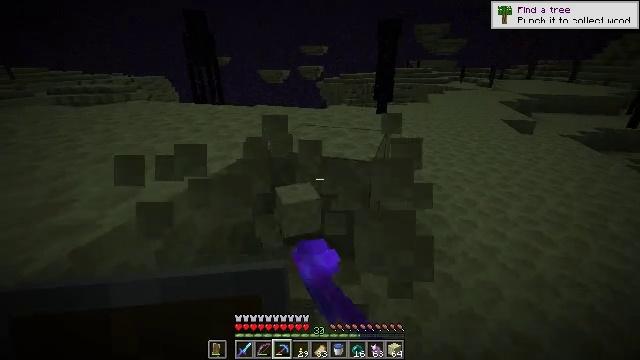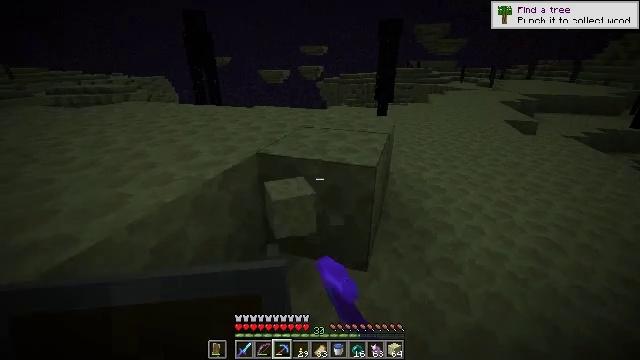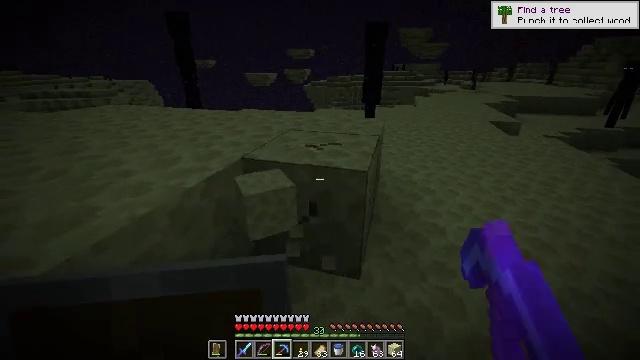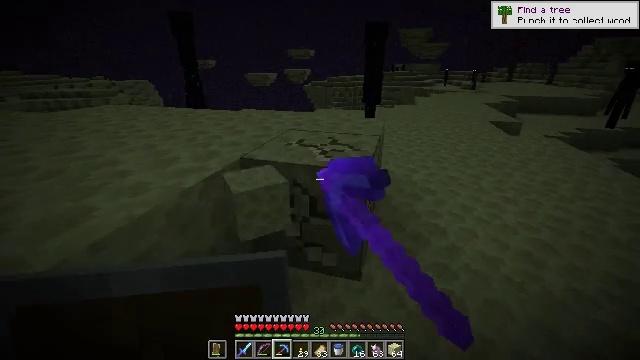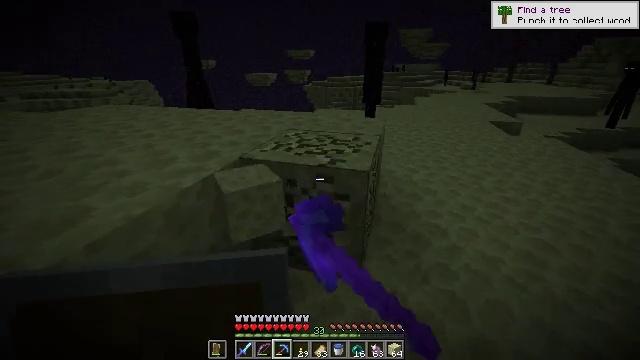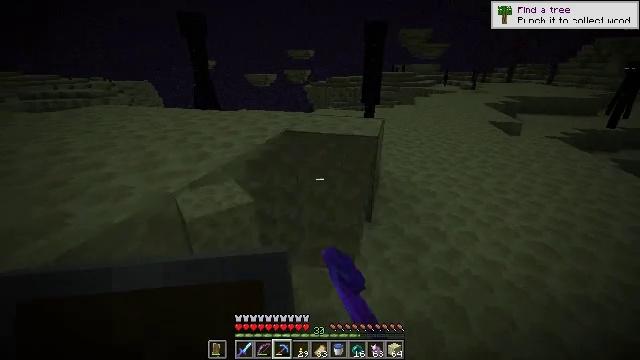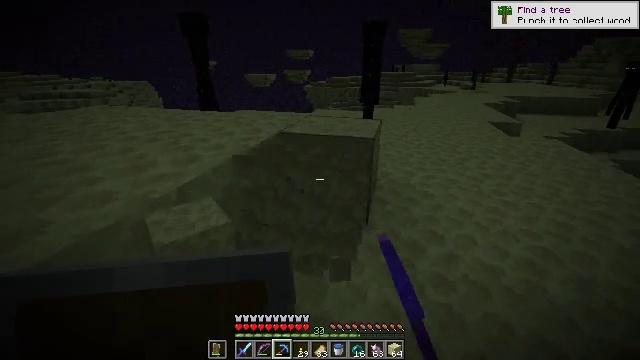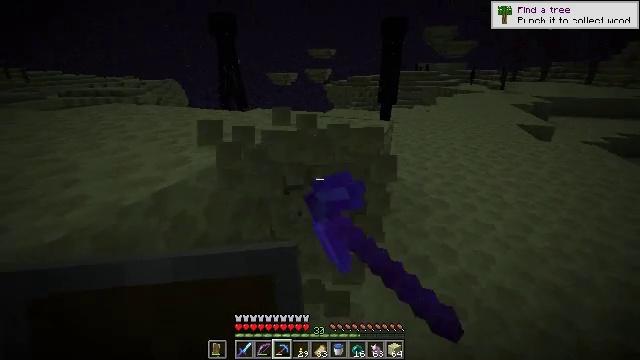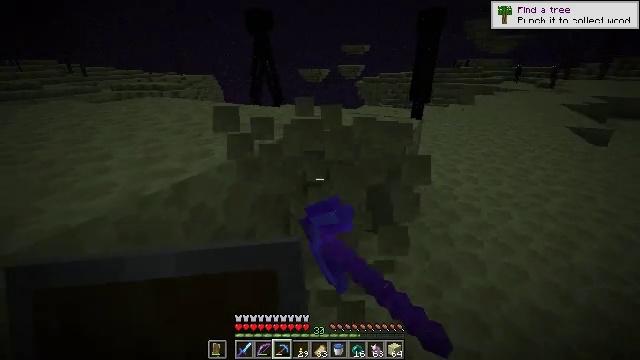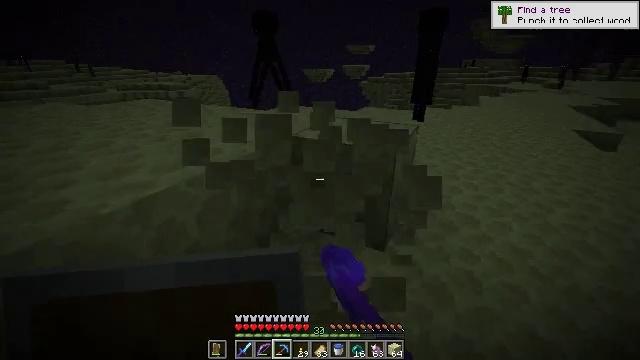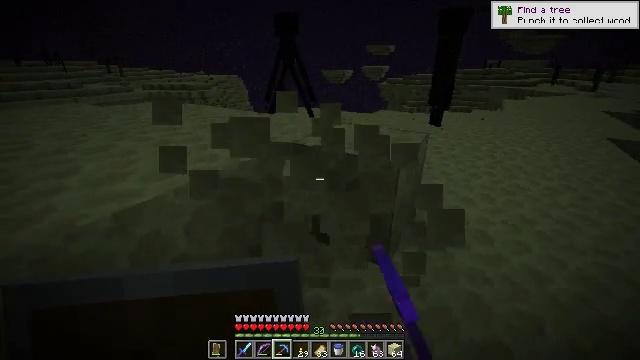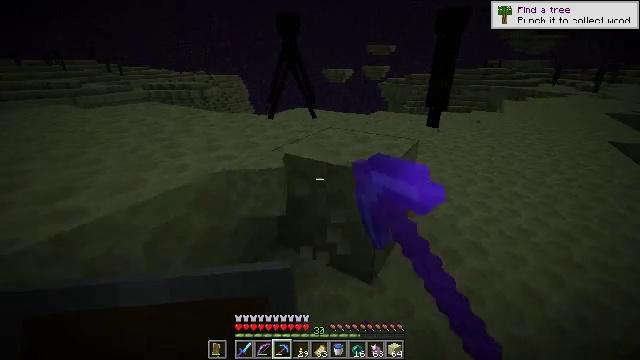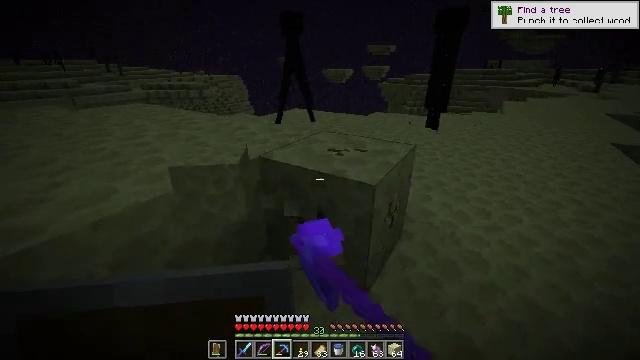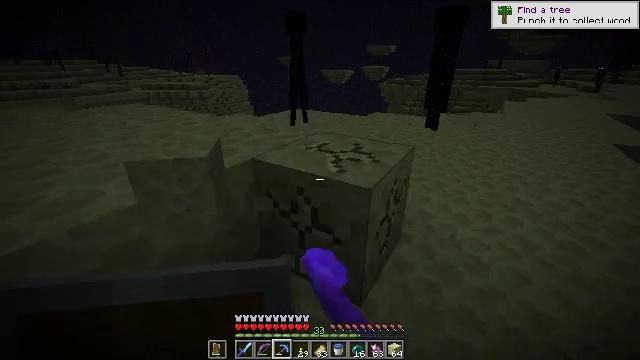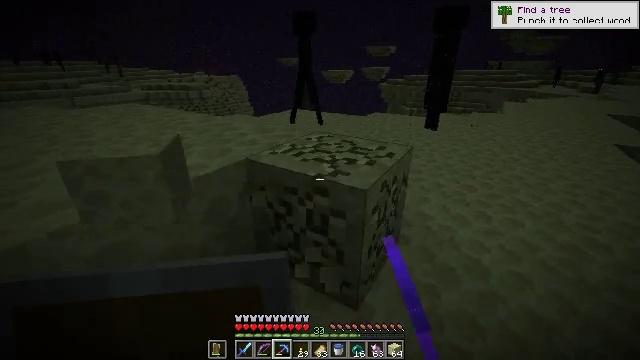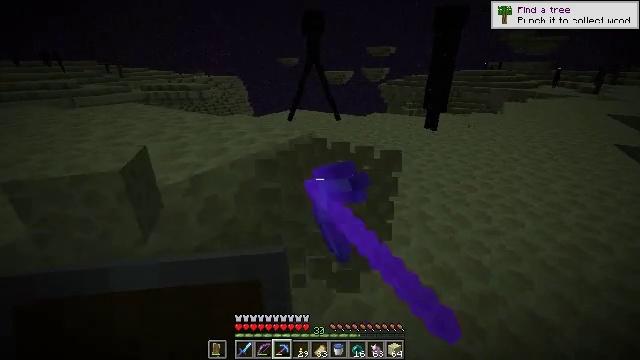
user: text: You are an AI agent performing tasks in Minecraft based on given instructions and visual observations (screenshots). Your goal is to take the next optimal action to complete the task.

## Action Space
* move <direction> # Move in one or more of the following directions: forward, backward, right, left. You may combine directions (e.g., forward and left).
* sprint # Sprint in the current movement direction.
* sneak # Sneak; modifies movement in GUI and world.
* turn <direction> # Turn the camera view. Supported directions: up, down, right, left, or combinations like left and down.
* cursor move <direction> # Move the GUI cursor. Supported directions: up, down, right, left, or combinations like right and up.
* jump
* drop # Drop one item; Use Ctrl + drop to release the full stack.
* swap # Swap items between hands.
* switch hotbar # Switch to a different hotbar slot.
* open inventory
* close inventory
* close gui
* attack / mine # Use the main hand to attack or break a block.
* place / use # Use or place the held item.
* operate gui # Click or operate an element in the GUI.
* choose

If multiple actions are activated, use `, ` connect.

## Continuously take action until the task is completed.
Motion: motion action
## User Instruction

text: Gather end stone from the End.
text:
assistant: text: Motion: attack / mine
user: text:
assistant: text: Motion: turn right, attack / mine
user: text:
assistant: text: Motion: attack / mine
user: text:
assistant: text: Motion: attack / mine
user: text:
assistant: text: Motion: move forward and move right, attack / mine
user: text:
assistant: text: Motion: move forward and move right, attack / mine
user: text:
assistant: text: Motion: move forward and move right, turn left, attack / mine
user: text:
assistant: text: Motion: move forward and move right, turn left, attack / mine
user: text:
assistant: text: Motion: move forward and move right, turn left, attack / mine
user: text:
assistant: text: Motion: move forward and move right, turn left, attack / mine
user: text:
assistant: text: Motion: move forward, attack / mine
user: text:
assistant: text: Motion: attack / mine
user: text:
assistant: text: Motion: attack / mine
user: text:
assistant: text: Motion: attack / mine
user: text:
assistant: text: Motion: attack / mine
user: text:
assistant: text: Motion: attack / mine
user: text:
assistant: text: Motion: turn left, attack / mine
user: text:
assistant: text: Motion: move forward, turn left, attack / mine
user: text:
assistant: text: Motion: move forward and move right, turn left, attack / mine
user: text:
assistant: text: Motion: attack / mine